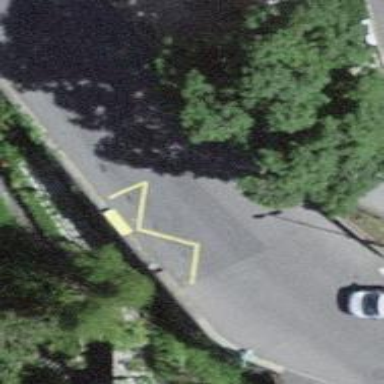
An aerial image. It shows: Bus stop with platform for public transport.